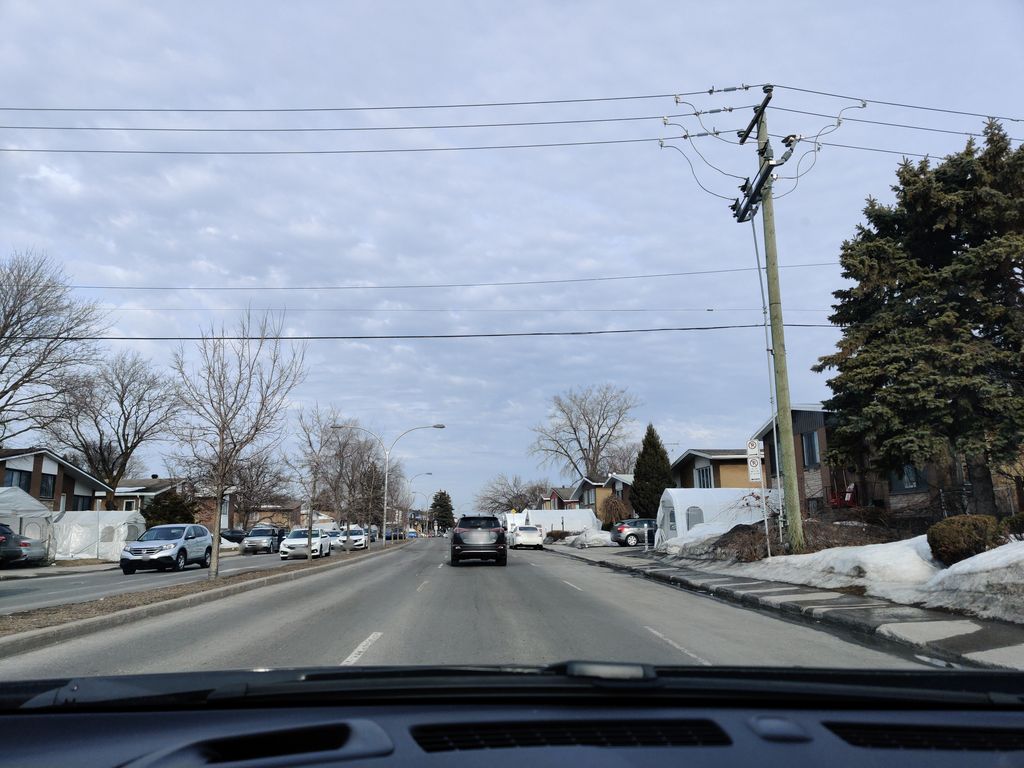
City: montreal